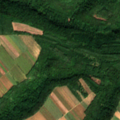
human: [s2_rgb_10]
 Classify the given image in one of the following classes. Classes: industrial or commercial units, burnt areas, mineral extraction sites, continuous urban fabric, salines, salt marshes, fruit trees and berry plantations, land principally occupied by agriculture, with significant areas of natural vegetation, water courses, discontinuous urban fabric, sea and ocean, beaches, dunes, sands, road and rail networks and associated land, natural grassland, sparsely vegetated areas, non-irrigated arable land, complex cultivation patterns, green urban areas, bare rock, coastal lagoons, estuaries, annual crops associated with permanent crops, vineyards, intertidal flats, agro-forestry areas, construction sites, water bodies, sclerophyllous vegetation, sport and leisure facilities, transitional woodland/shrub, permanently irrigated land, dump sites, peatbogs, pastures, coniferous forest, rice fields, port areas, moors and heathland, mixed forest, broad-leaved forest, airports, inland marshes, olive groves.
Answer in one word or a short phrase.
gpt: non-irrigated arable land, broad-leaved forest